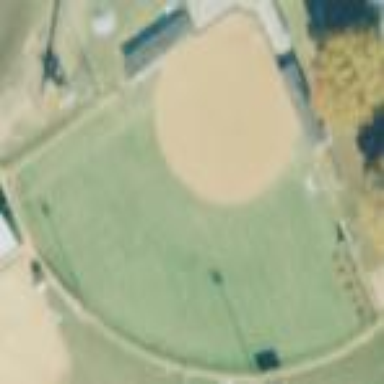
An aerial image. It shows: Baseball pitch for leisure land.